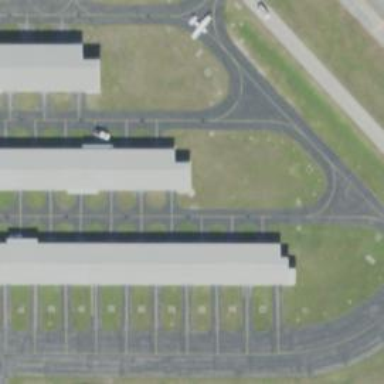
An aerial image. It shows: View of taxiway at the airport.